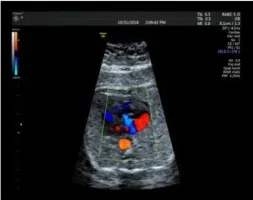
Prenatal ultrasonographic findings of the fetus. E; P3 fetus, showing a perimembranous ventricular septal defect.
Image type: radiology (ultrasound)